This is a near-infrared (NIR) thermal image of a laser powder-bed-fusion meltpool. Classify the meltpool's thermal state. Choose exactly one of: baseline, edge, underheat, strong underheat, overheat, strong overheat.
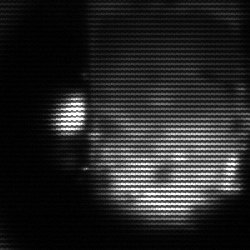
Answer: baseline